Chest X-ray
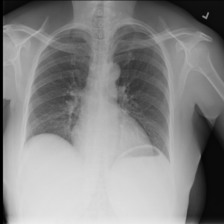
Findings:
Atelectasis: negative
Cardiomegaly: negative
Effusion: negative
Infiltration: negative
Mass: negative
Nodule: negative
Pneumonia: negative
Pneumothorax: negative
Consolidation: negative
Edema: negative
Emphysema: negative
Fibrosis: negative
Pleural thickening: negative
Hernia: negative